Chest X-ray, PA view. Patient: 79 years old, sex M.
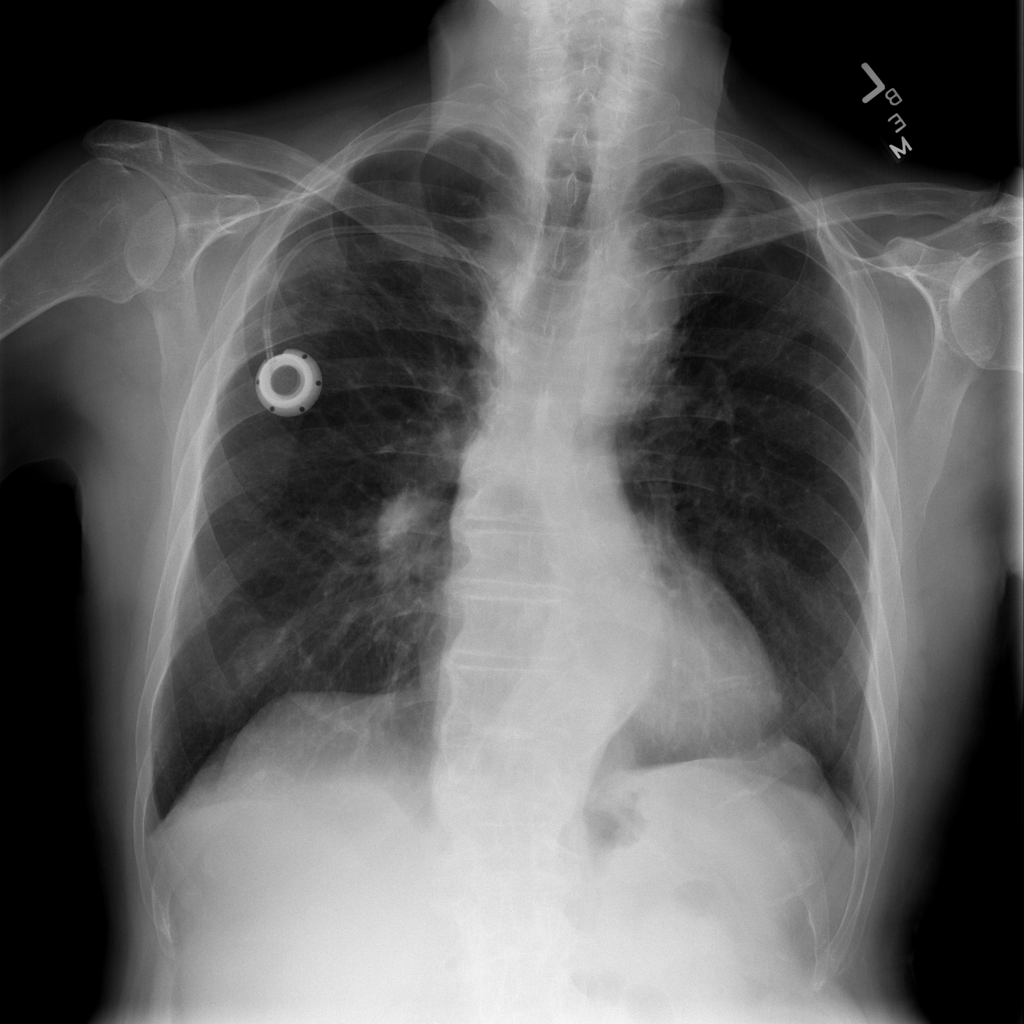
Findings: Infiltration, Mass